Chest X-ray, AP view. Patient: 50 years old, sex F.
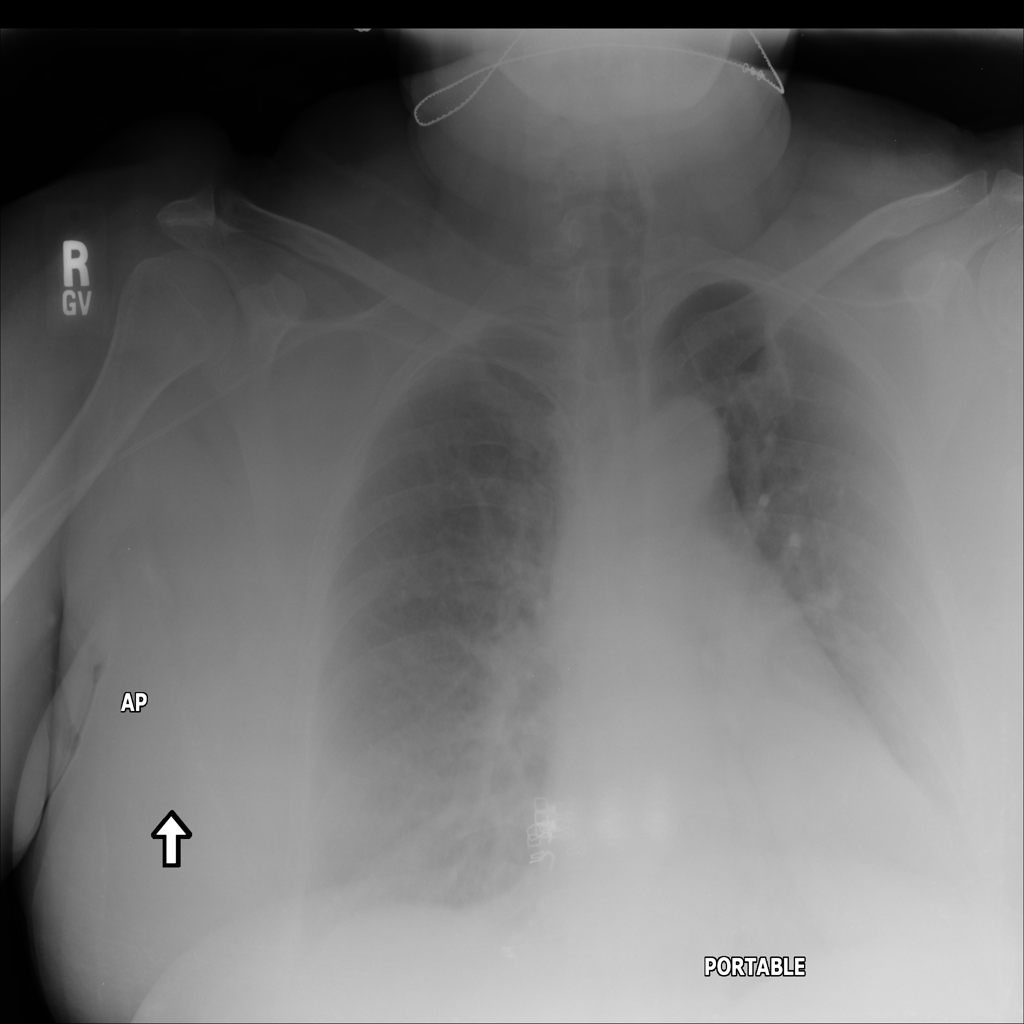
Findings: No Finding